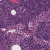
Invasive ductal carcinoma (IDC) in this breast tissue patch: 0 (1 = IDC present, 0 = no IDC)